Aerial crown-view tile of a tropical tree (Barro Colorado Island, Panama), acquired 20240611:
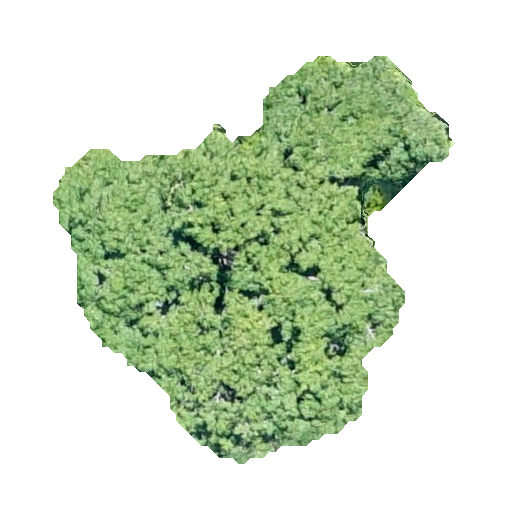
Species: Tabebuia rosea
GBIF accepted scientific name: Tabebuia rosea
Crown area: 150.955 m²